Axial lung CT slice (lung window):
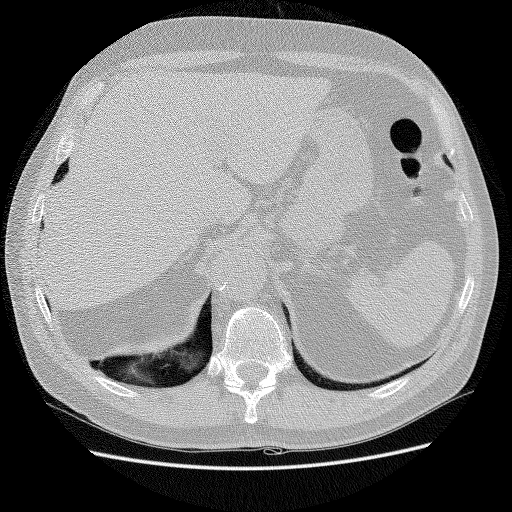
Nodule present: no